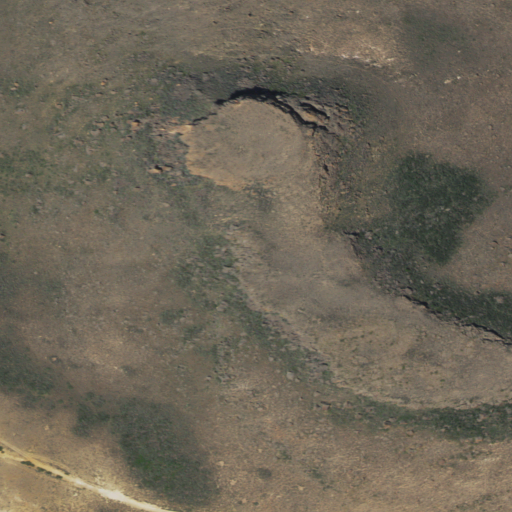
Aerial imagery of mountain in Wyoming named Cabin Butte containing shrub and grassland